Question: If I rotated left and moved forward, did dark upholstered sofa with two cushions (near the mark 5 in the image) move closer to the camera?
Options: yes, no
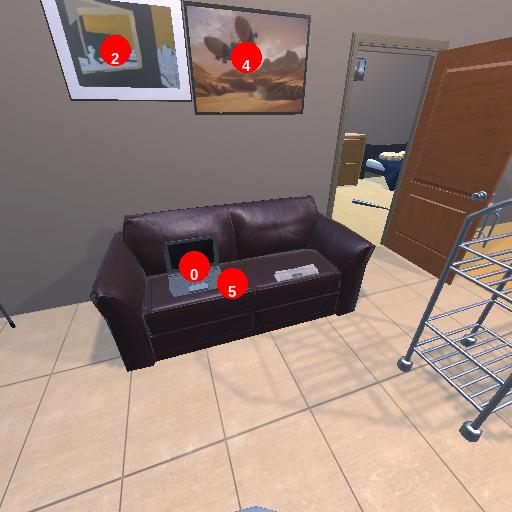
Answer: yes